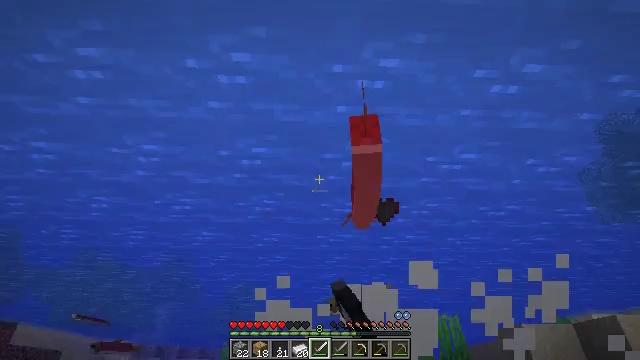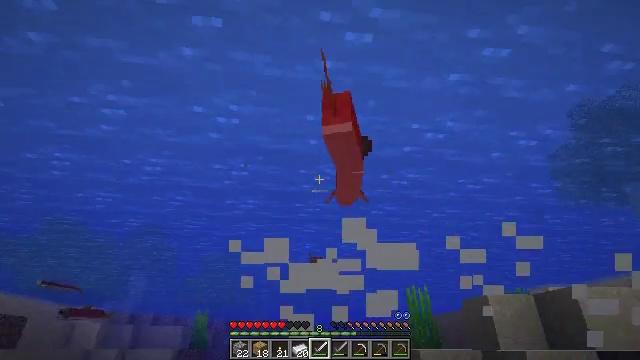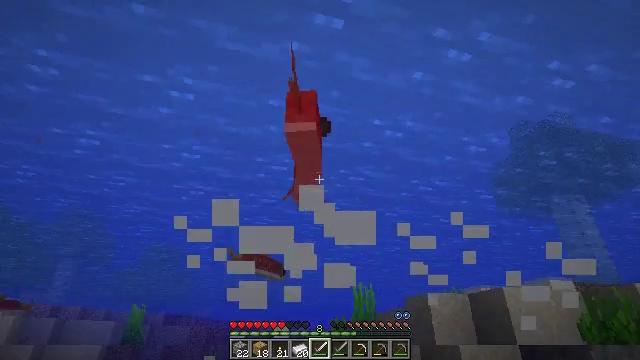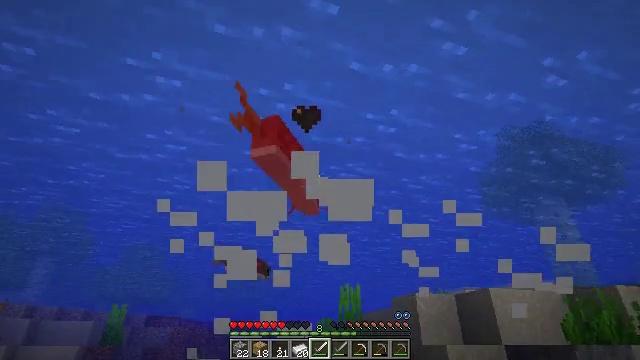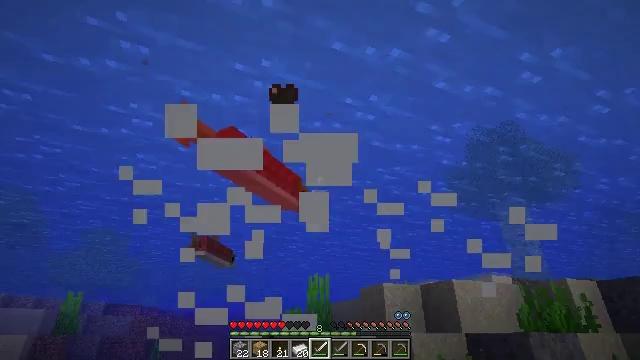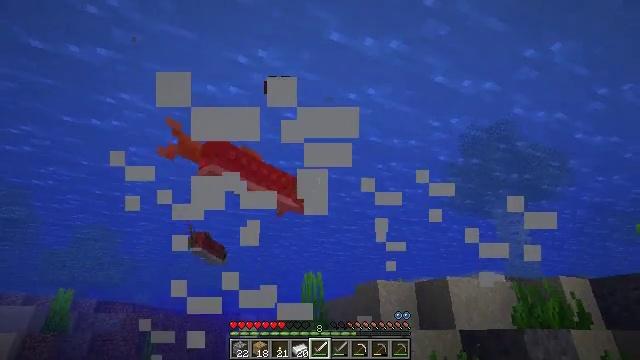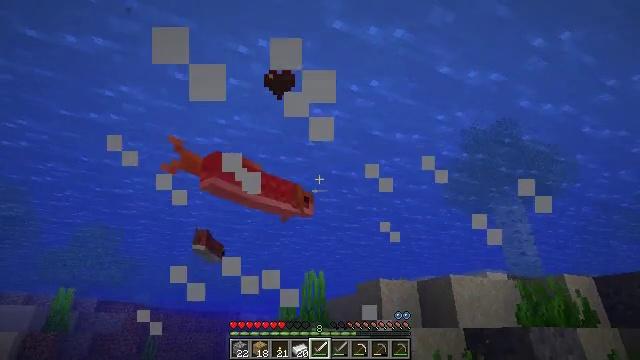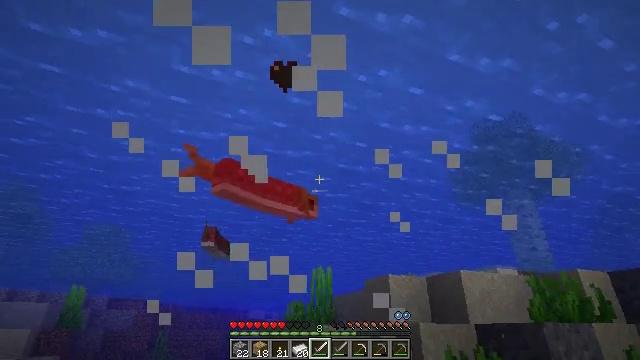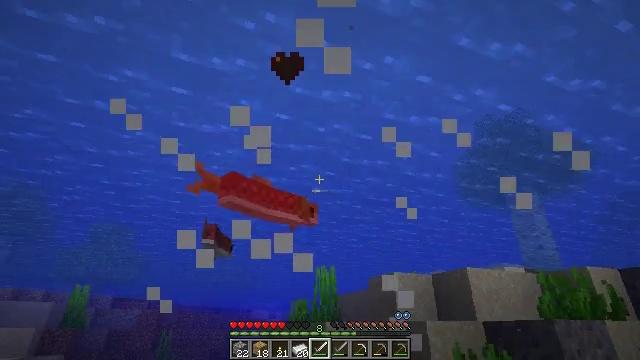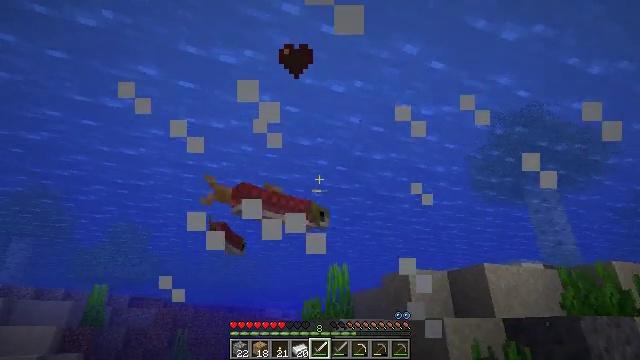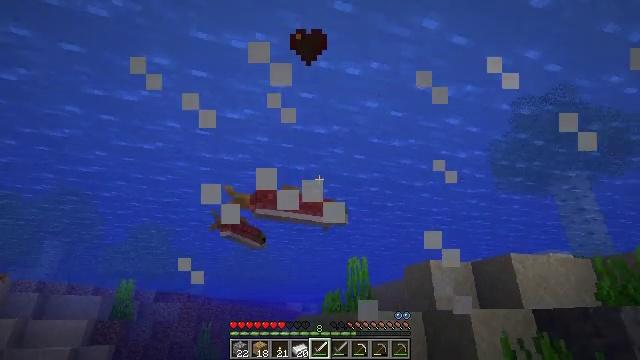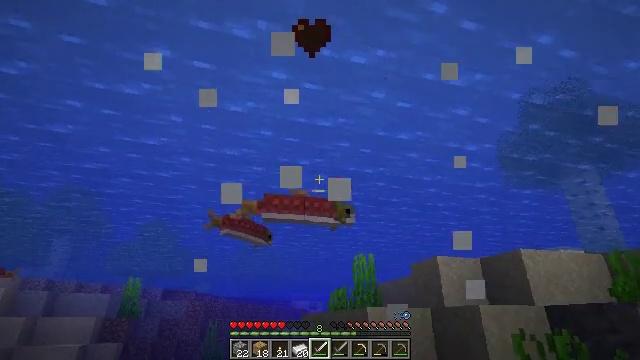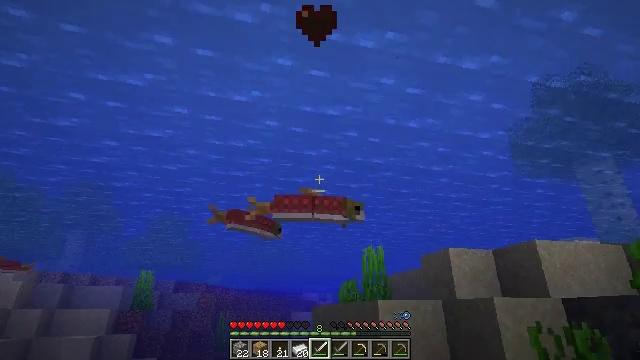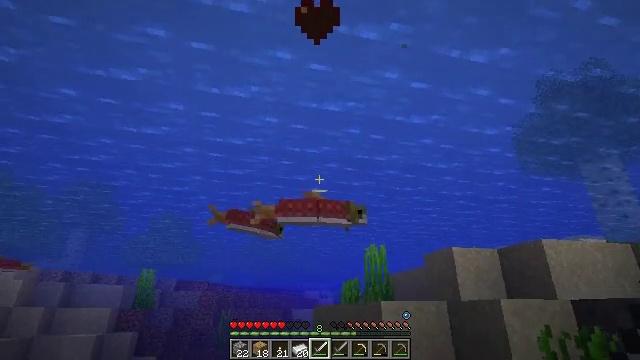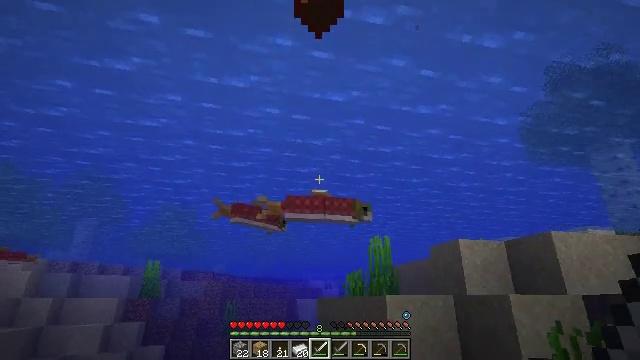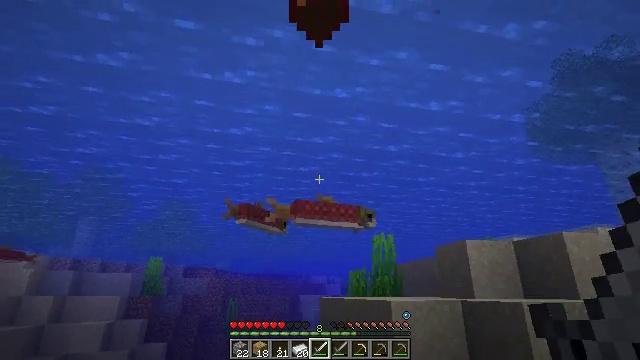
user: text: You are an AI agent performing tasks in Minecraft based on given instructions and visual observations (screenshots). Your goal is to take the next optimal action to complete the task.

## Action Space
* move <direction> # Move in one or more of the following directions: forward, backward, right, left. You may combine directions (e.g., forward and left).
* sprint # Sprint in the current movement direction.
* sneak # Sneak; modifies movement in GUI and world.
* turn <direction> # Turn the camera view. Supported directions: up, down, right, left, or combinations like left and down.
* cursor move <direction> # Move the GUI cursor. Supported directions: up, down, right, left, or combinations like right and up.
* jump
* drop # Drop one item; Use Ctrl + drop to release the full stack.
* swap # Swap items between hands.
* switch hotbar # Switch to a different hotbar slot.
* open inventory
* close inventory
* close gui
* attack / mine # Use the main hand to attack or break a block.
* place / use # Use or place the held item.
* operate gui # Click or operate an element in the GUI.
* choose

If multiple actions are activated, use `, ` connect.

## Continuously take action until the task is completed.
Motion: motion action
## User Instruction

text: Kill the salmon.
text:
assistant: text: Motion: move forward, turn right and down, attack / mine
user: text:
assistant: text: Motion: move forward, turn right
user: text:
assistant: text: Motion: move forward, turn right, attack / mine
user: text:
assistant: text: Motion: move forward, turn right and down, attack / mine
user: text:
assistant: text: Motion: move forward, turn right, attack / mine
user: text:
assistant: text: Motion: move forward
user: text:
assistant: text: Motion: move forward, turn left
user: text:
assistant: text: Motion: move forward
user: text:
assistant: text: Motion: move forward, turn left
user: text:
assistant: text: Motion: move forward, turn left
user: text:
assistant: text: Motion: move forward, turn left, jump
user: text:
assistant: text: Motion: move forward, turn left and down, jump
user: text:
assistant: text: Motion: move forward, jump
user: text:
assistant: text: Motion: move forward, turn down, jump
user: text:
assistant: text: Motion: move forward
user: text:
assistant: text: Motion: move forward
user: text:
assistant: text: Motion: move forward, attack / mine
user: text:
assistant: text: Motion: move forward, attack / mine
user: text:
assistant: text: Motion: move forward, turn down, attack / mine
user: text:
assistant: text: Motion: move forward, turn down, attack / mine
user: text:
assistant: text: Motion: move forward, turn right
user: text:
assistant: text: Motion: move forward, attack / mine
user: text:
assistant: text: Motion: move forward, attack / mine
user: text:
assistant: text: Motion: move forward, attack / mine
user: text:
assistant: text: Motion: move forward, attack / mine
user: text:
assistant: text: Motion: move forward, attack / mine
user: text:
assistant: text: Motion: move forward, attack / mine
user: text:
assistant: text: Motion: move forward, attack / mine
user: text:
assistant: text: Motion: move forward, turn right
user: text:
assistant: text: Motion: move forward, turn right and up, attack / mine